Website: apple
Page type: payment
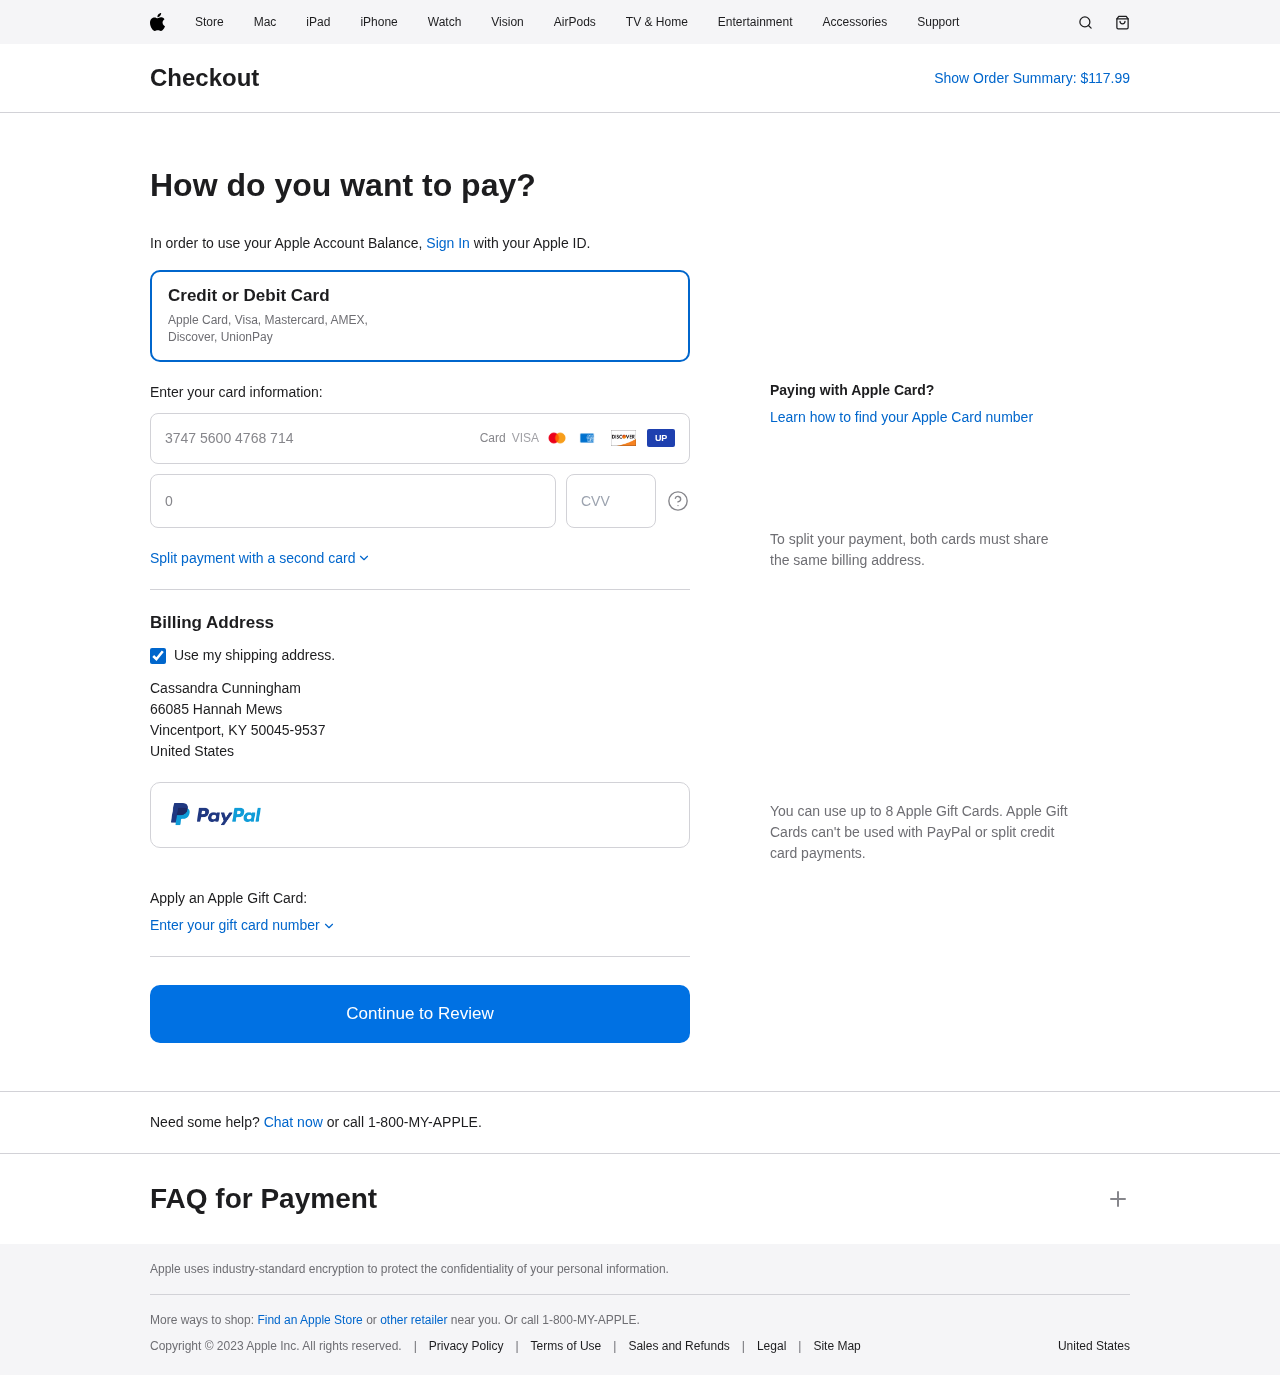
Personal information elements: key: PII_CARD_CVV
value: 3840
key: PII_CARD_EXPIRY
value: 01/28
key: PII_CARD_NUMBER
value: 3747 5600 4768 714
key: PII_COUNTRY
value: United States
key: PII_FULLNAME
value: Cassandra Cunningham
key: PII_STREET
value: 66085 Hannah Mews
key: PII_CITY_STATE_ZIP
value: Vincentport, KY 50045-9537
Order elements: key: ORDER_TOTAL
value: $117.99